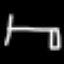
Label: bed